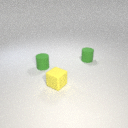
small green rubber cylinder in front of small green rubber cylinder